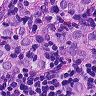
Metastatic tissue present: yes